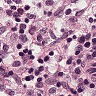
Metastatic tissue present: no